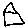
Label: house